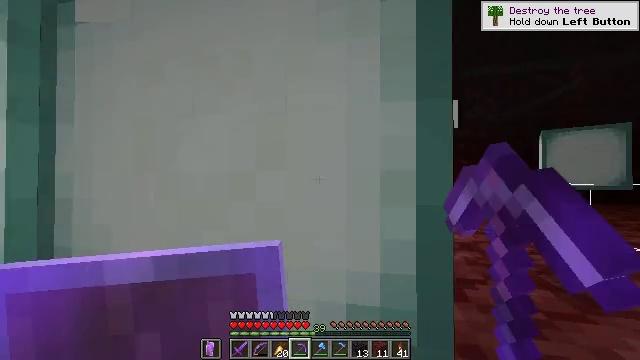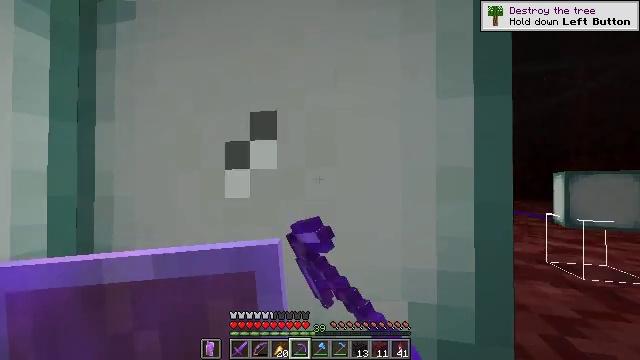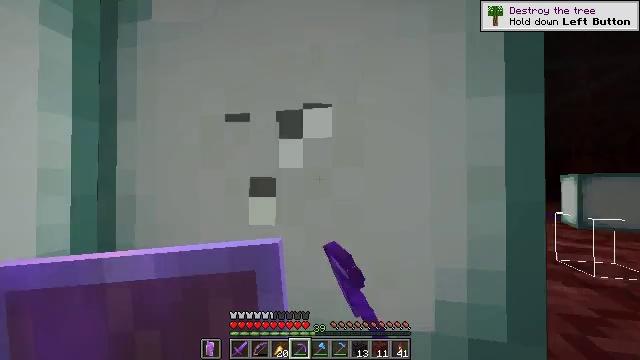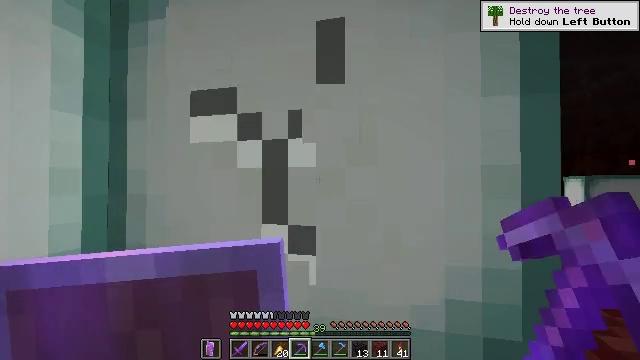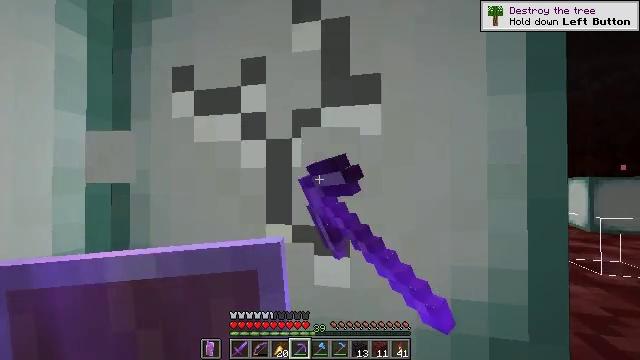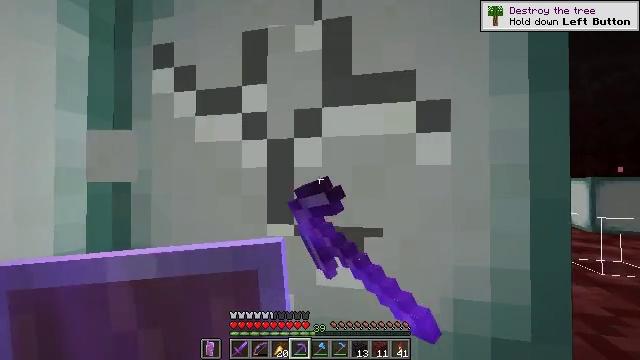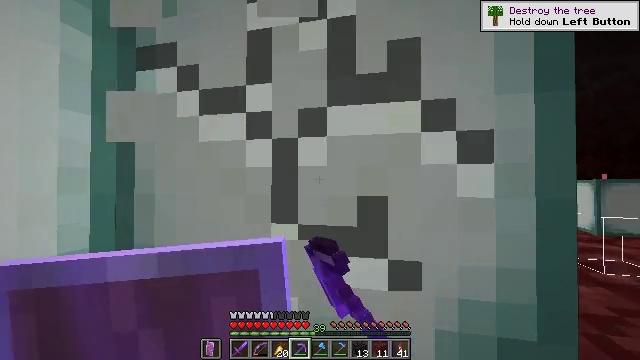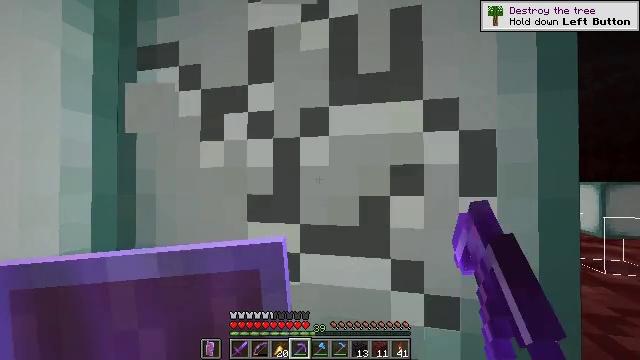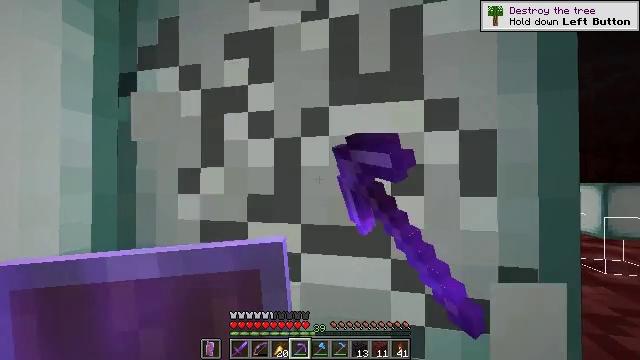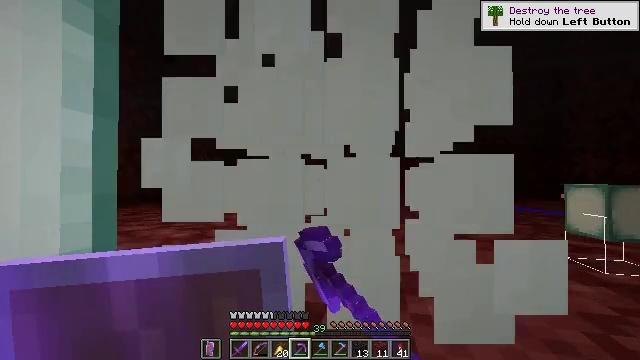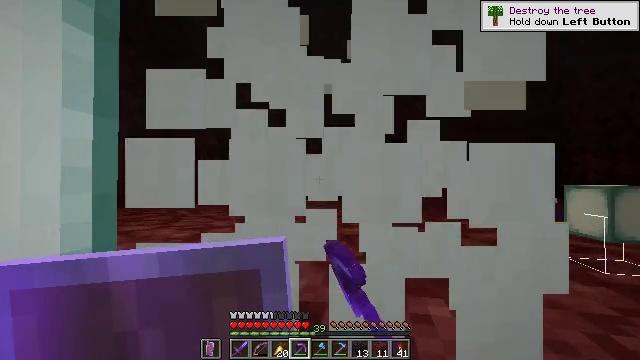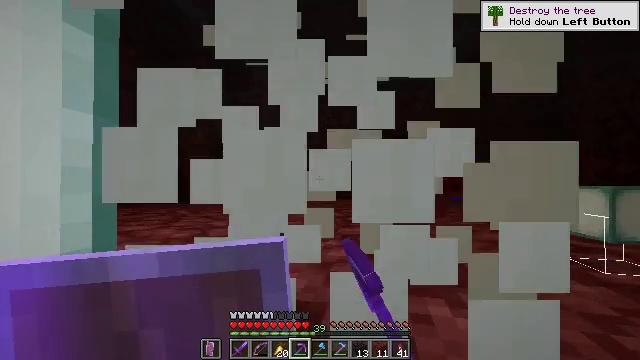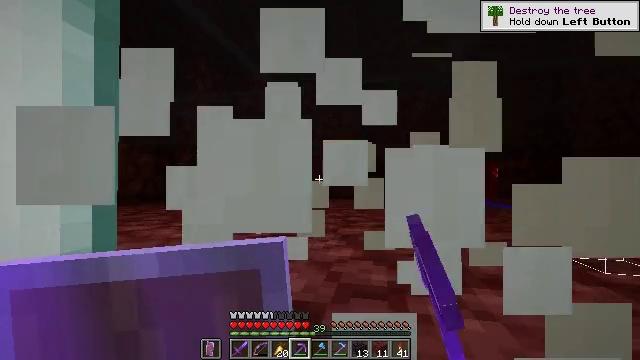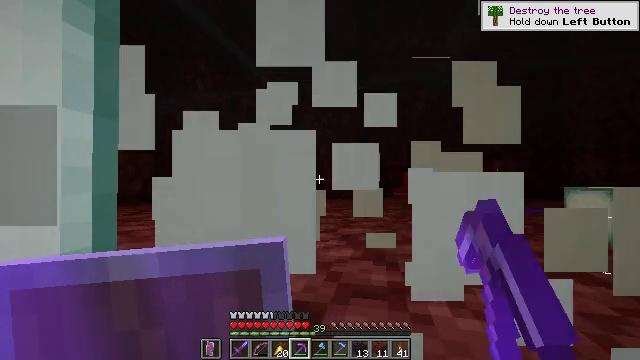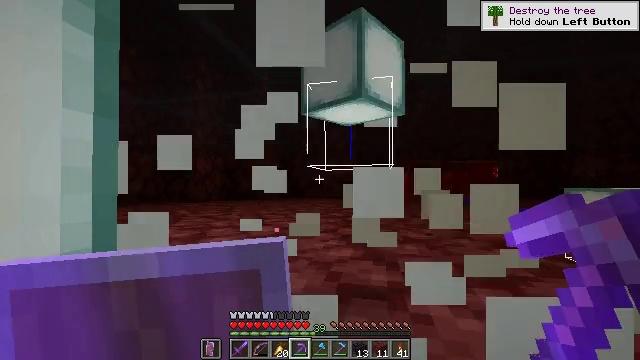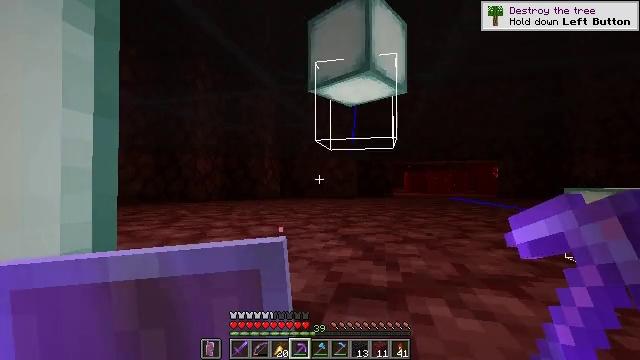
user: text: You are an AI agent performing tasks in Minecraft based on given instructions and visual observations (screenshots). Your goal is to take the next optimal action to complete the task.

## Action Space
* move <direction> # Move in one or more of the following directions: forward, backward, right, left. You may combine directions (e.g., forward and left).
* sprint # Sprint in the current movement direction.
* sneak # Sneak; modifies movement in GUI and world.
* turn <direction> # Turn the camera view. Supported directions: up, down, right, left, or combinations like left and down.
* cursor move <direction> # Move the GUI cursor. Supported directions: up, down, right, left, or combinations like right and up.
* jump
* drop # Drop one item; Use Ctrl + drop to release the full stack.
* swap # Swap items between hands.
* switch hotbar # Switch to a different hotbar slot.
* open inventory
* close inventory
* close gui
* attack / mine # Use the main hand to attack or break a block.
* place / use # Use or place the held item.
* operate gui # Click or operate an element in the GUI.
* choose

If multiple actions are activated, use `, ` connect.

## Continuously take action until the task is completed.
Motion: motion action
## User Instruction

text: Harvest the sea lantern from its structure.
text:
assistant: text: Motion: move left, attack / mine
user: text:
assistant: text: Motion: attack / mine
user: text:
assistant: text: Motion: attack / mine
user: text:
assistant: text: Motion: attack / mine
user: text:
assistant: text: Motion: attack / mine
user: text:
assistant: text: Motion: attack / mine
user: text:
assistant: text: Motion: attack / mine
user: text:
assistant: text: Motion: attack / mine
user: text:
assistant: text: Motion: attack / mine
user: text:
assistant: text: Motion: attack / mine
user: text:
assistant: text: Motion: attack / mine
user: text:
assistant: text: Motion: attack / mine
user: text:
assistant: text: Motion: attack / mine
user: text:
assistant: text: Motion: no_op
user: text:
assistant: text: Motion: no_op
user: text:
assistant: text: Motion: no_op
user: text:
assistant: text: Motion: turn left
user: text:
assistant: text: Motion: move left, turn left
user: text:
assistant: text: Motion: move left, turn left and down
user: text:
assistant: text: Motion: move left, turn left
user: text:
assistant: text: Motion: move left
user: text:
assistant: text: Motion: move left
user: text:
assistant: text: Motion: move left
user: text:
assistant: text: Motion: move left, turn left
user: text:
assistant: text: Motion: move back and move left, turn left
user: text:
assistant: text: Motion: move back and move left, turn left
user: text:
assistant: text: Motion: move back and move left
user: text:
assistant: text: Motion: move back and move left
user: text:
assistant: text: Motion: move back and move left
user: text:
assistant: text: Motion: move back and move left